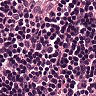
Metastatic tissue present: no